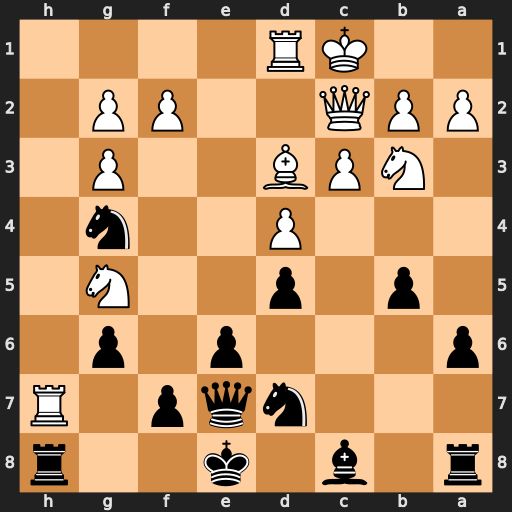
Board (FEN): r1b1k2r/3nqp1R/p3p1p1/1p1p2N1/3P2n1/1NPB2P1/PPQ2PP1/2KR4
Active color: b
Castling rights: kq
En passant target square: -
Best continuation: Qxg5+ f4 Qf6 Rdh1 Rxh7